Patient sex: M
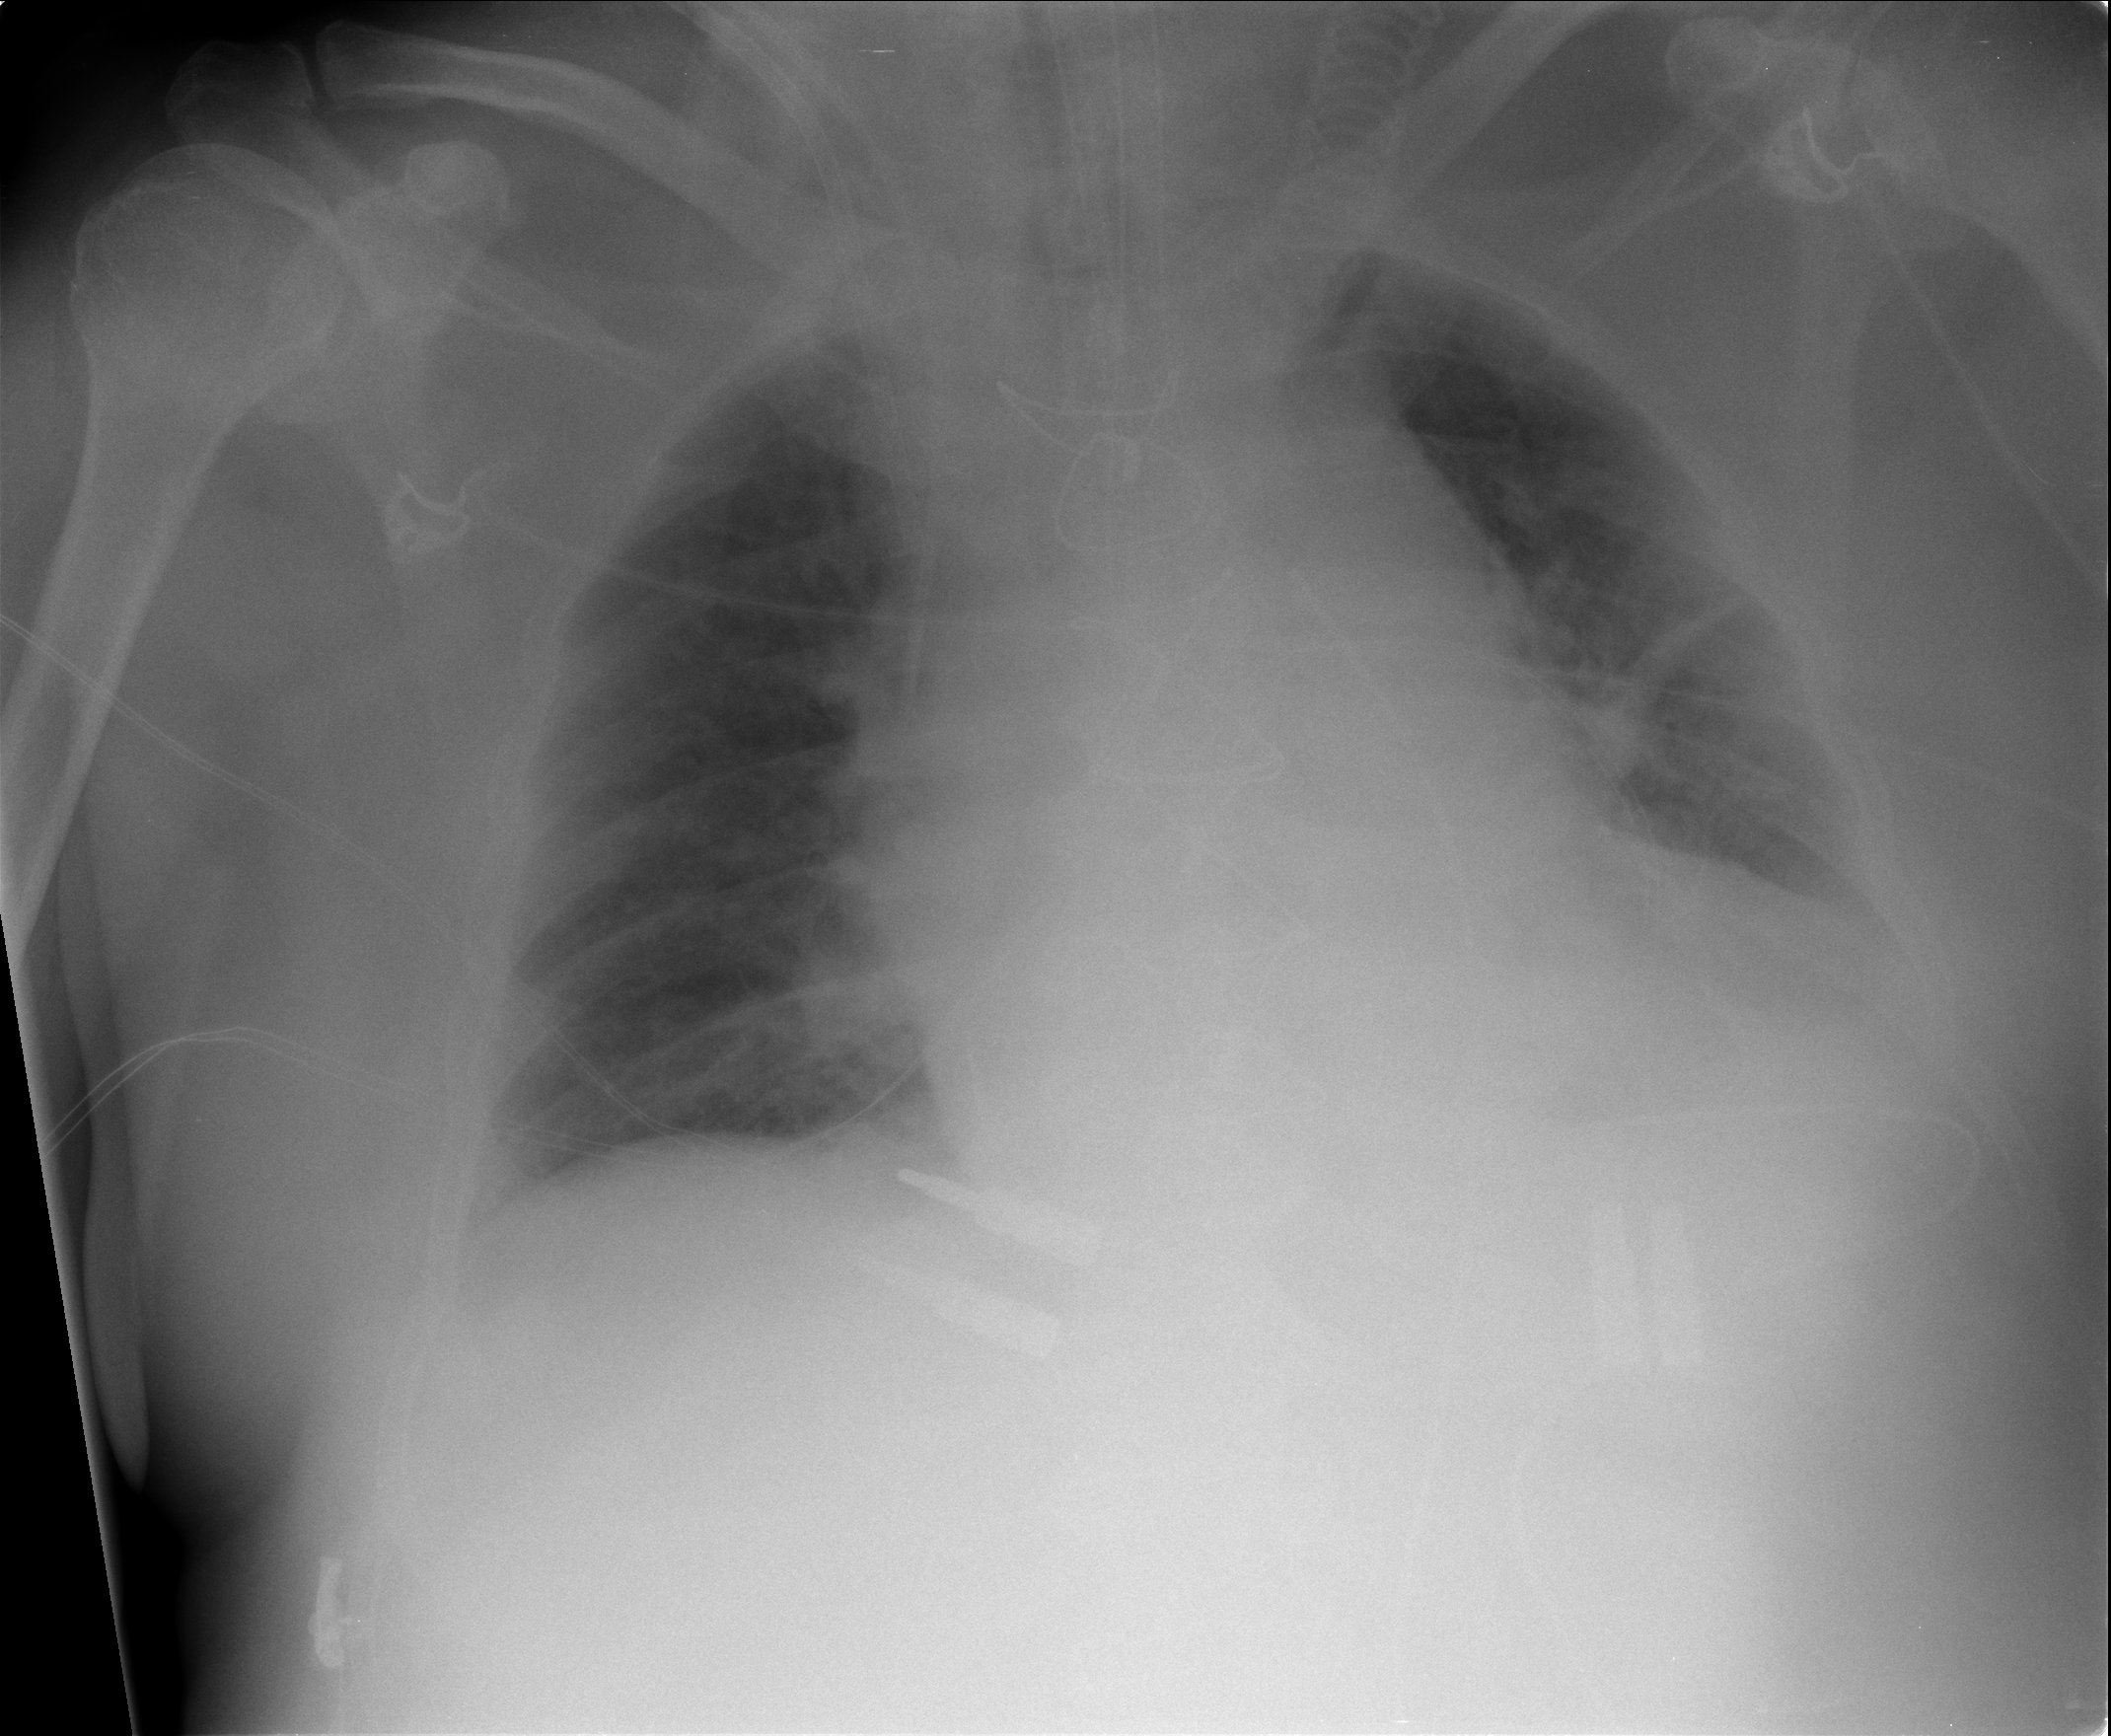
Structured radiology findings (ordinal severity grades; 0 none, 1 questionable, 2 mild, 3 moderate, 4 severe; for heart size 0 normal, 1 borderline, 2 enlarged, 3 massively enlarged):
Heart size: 2
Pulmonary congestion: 0
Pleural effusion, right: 0
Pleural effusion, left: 2
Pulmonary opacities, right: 0
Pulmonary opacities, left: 0
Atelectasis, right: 0
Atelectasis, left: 2